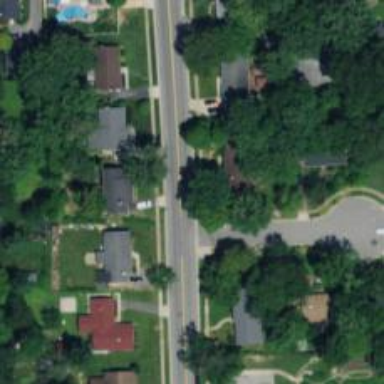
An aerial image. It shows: Neighborhood.